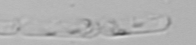
Label: Dactyliosolen_fragilissimus